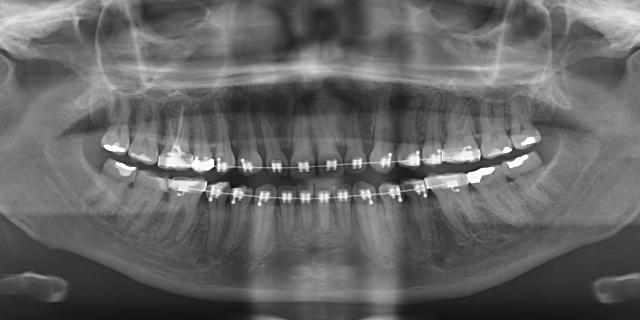
adult